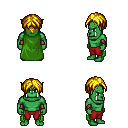
a pixel art fantasy rpg character, male body template, orc, green skin, green cape, red pants, blonde parted hairstyle, leather bracers, four views (front, back, left, right), 2x2 character sprite sheet, small pixel art, hard edges, no anti-aliasing